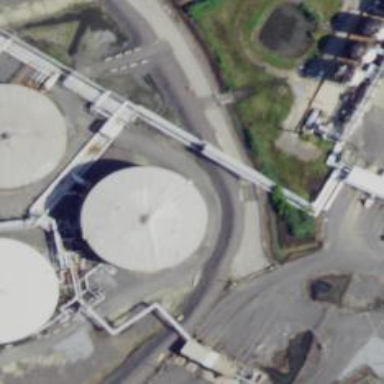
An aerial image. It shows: Storage tank created as man-made structure.